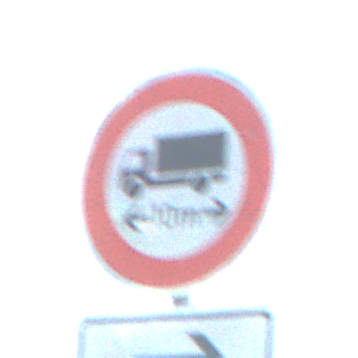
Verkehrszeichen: TatsaechlicheLaenge
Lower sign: RichtungsangabeDurchPfeile5
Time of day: SunriseSunset
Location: Outdoor (Nature)
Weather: Clear
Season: Winter
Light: Natural